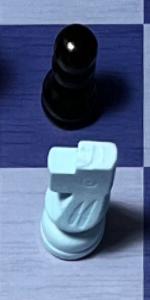
Label: Knight_White